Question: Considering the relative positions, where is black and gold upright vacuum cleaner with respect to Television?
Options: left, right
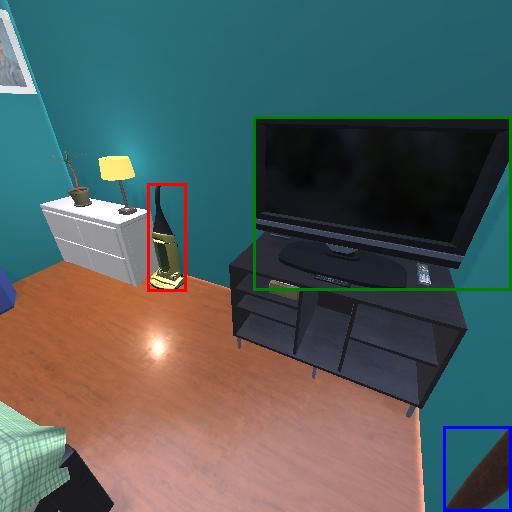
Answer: left